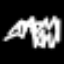
Label: squiggle